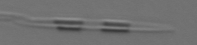
Label: Pseudo-nitzschia